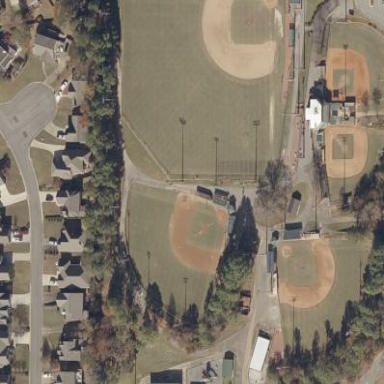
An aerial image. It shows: Baseball pitch for leisure land activities.